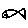
Label: fish